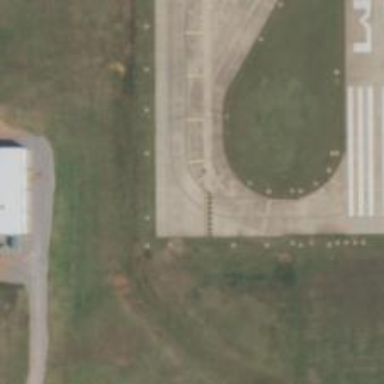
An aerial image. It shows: View of taxiway at the airport.